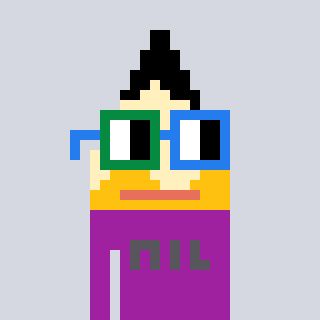
a pixel art character with square green and blue glasses, a pencil-shaped head and a magenta-colored body on a cool background